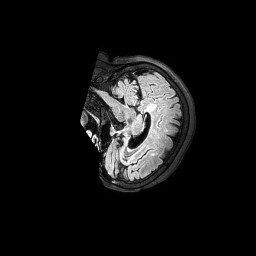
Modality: FLAIR
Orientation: sagittal
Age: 54
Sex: female
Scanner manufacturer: philips
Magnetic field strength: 3 T
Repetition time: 4.8 s
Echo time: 0.3094 s